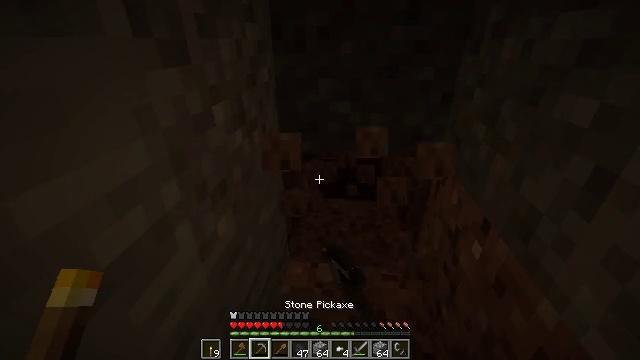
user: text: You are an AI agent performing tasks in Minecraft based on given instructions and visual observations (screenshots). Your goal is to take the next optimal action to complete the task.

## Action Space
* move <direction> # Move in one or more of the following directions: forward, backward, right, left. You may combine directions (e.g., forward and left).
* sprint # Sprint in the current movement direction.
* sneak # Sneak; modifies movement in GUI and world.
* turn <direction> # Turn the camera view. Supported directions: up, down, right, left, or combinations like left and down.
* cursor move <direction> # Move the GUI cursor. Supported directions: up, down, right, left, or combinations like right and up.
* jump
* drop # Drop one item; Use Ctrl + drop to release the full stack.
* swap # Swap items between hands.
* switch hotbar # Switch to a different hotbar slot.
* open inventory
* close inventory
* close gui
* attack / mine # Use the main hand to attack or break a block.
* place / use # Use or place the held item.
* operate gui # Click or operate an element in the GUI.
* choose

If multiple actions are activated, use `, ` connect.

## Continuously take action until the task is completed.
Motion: motion action
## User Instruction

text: Get granite from underground.
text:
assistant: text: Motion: attack / mine